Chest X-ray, PA view. Patient: 58 years old, sex F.
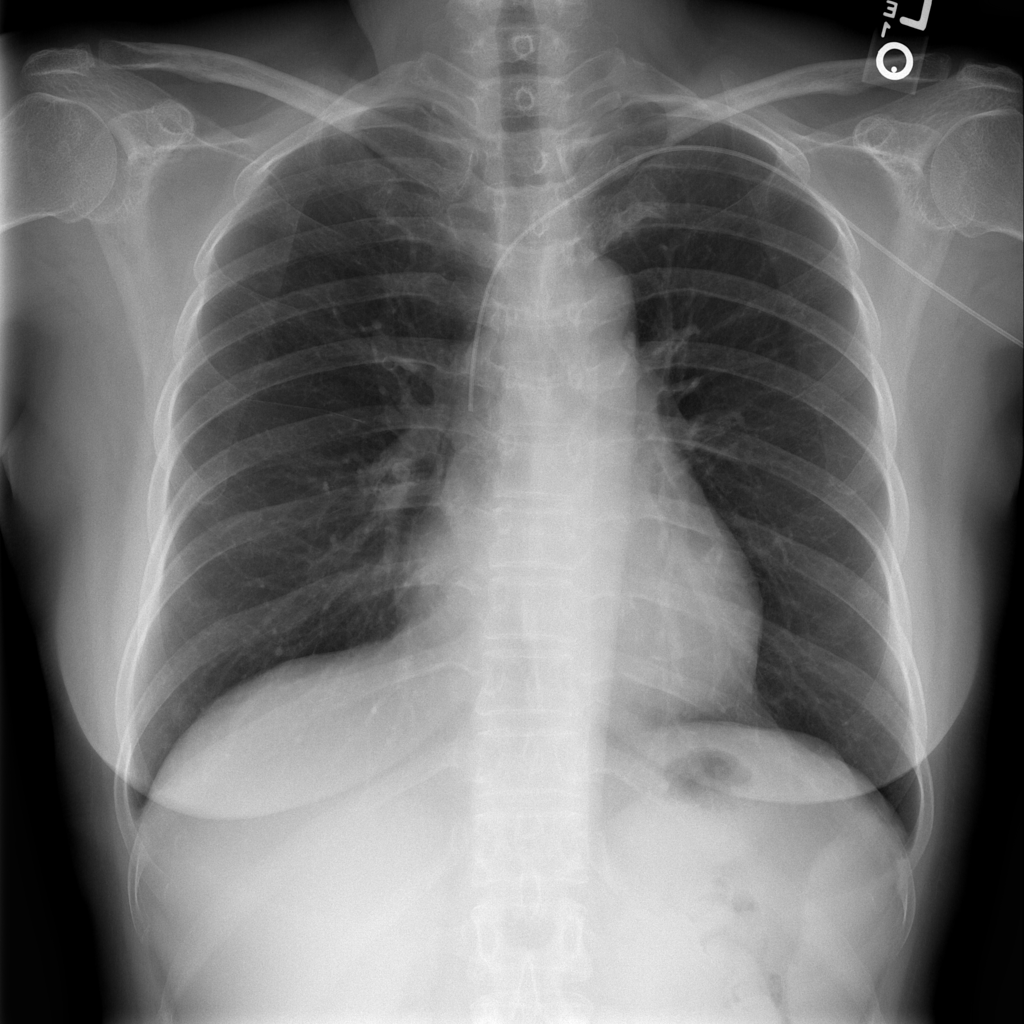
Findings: No Finding